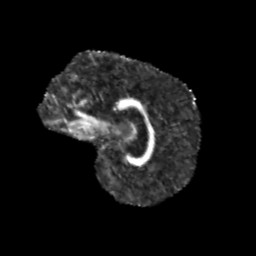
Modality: FA
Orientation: sagittal
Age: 9
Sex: male
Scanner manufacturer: siemens
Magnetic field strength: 3 T
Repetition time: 3.8 s
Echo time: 0.07 s